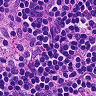
Metastatic tissue present: no